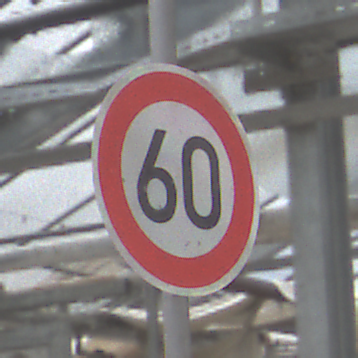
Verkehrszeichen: Geschwindigkeit60
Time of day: Midday
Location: Roofed (Special)
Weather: Overcast
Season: NotSpecified
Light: Natural